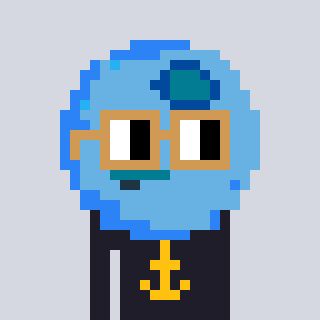
a pixel art character with square brown glasses, a blueberry-shaped head and a grayscale-colored body on a cool background